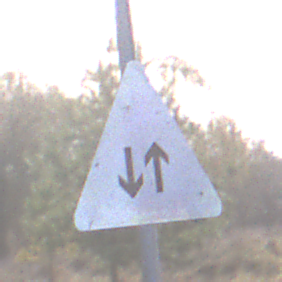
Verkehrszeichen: Gegenverkehr
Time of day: MorningAfternoon
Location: Outdoor (Nature)
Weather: PartlyCloudy
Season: NotSpecified
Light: Natural